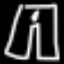
Label: pants